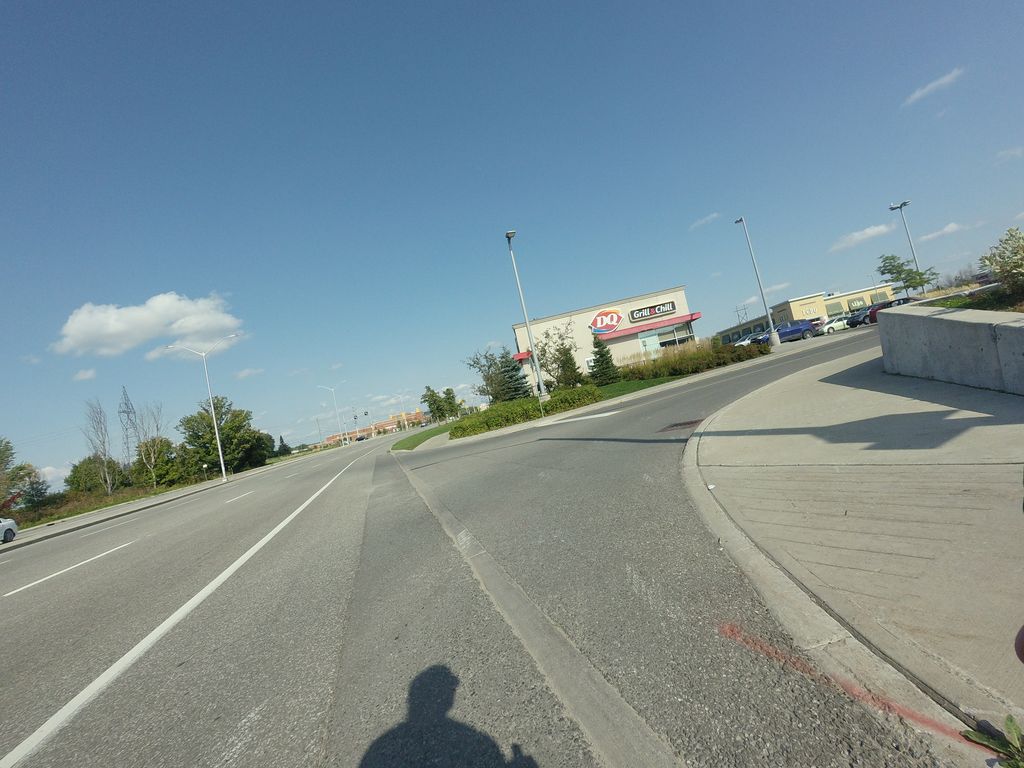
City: ottawa-gatineau